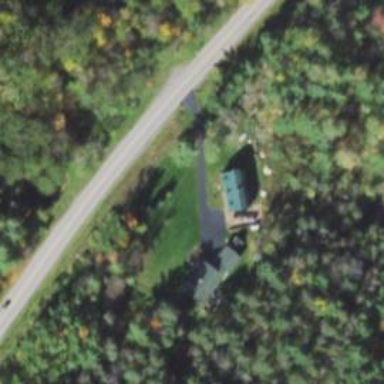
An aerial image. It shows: Driveway leading to service road.